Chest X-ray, PA view. Patient: 51 years old, sex F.
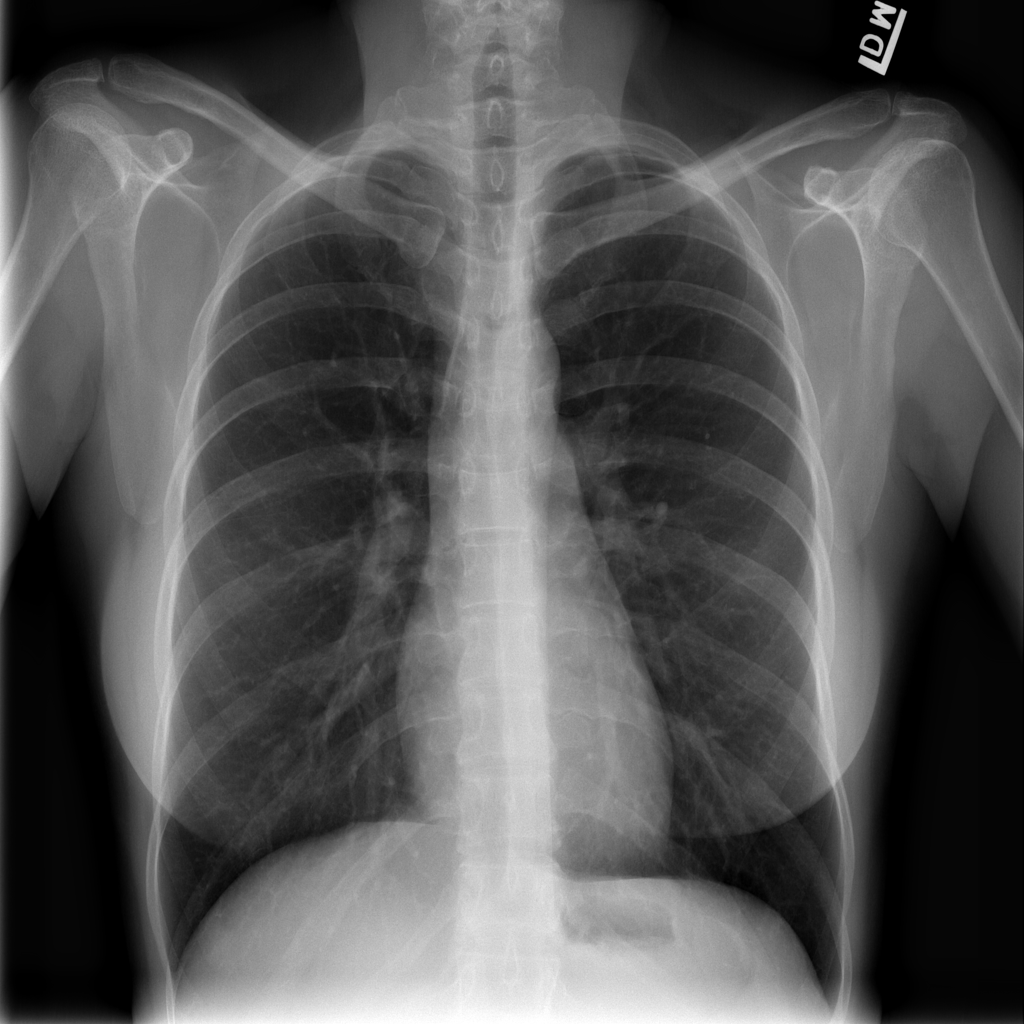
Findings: No Finding